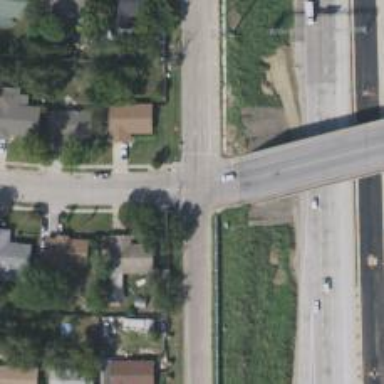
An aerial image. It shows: Secondary road with frontage road.